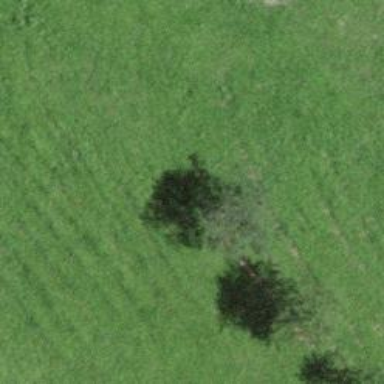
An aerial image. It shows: Single tag "natural: tree."